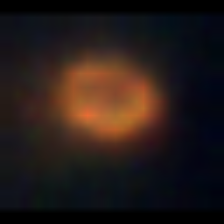
Taxon: NanoPlankton
Group: Other